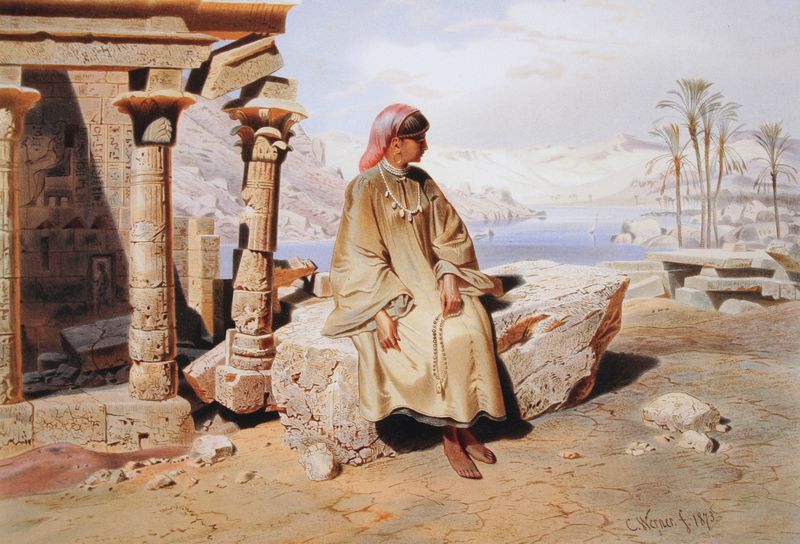
Titel: Mirjam, Enkelin des Custoden von Philae
Künstler: Carl Friedrich Heinrich Werner
Institution: Privatbesitz
Schlagwörter: baum, berg, blau, felsen, fuß, gemälde, himmel, mann, meer, schatten, wasser, bäume, fluss, landschaft, mädchen, sand, see, sitzen, ufer, braun, frau, kleid, licht, ohrring, profil, schmuck, säule, säulen, zeichen, rot, schleier, tuch, beige, malerei, muster, stein, steine, trauer, porträt, einsam, gewand, sitzend, ohrringe, tal, kopfbedeckung, füße, perspektive, heiß, trocken, berge, dürre, fels, kette, wüste, dunst, kopftuch, palme, allein, warten, oase, ruine, barfuß, seite, nonne, ruinen, kapitelle, kapitell, photo, kaputt, palmen, tempel, reliefs, gegenständlich, ägypten, nil, hieroglyphen, hyroglyphen, fru, werner, agypten, gebetskette, ansucht, uägypten, ägyptten, frau warten, hieroglyyphen, sfeijev